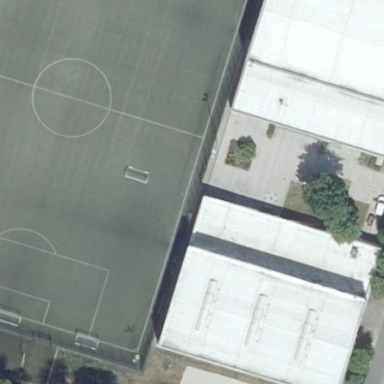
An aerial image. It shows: Sports centre building.